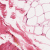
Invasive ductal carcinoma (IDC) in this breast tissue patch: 0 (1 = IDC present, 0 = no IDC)